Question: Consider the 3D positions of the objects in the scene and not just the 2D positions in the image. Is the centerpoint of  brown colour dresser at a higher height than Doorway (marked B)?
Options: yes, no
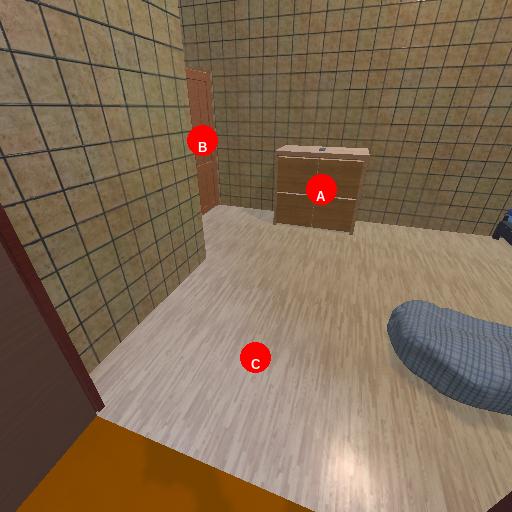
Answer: yes